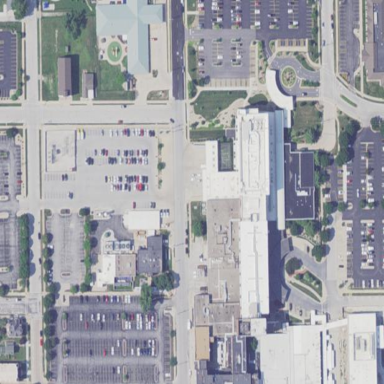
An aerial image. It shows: Healthcare facility identified as hospital.